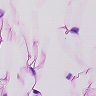
Metastatic tissue present: no